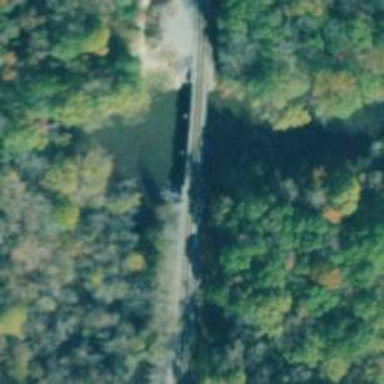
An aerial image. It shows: Bridge over railway line.